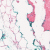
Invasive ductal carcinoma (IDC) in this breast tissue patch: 0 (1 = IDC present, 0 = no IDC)